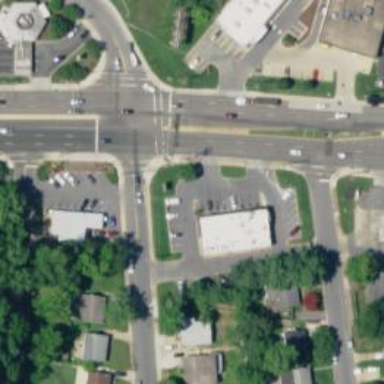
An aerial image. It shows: Marked road crossing.